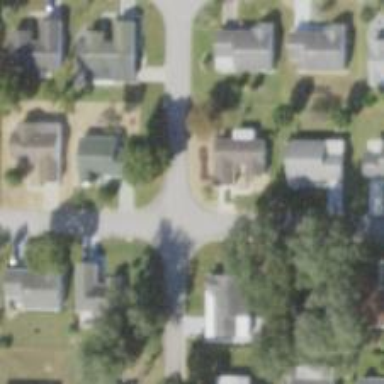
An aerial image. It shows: Residential road.